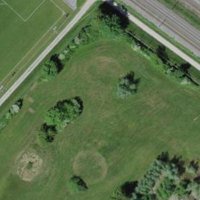
EUNIS habitat code: 53
Species observed at this site:
Primula veris
Ajuga reptans